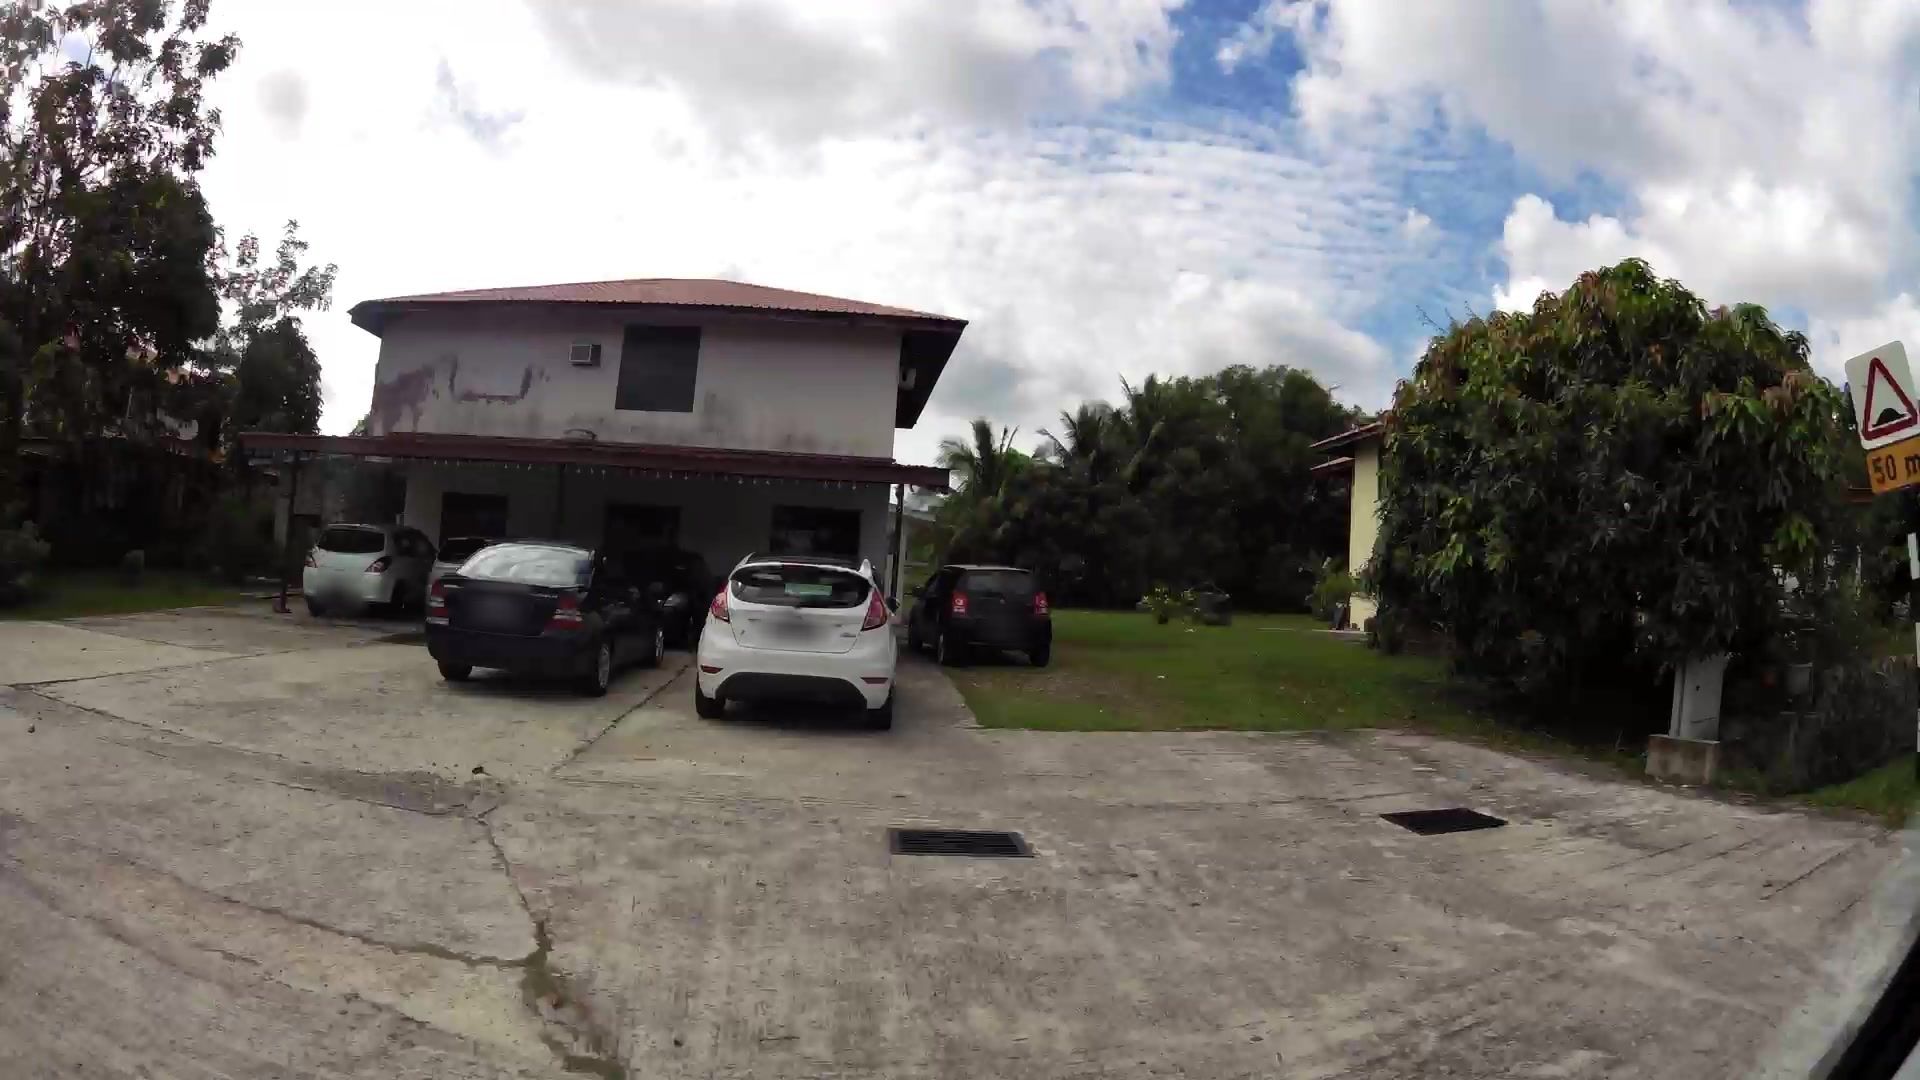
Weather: cloudy
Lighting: day
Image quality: good
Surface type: walking surface
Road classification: residential
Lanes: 2
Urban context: urban centre
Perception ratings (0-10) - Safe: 8.11, Lively: 6.51, Beautiful: 5.33, Boring: 7.48, Depressing: 7.72, Wealthy: 3.81